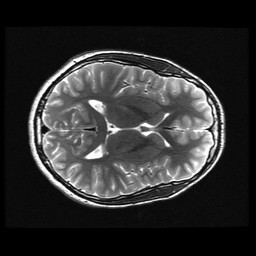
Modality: T2w
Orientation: axial
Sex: male
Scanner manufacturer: ge
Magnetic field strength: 3 T
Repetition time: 5 s
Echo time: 0.1015 s